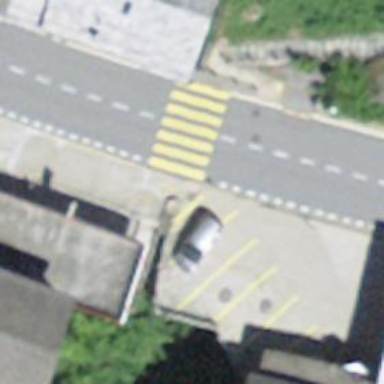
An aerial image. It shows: Uncontrolled zebra crossing on the road.